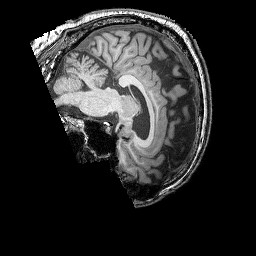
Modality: T1w
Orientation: sagittal
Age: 63
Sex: male
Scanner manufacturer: siemens
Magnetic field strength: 3 T
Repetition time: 2.25 s
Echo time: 0.00411 s